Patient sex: M
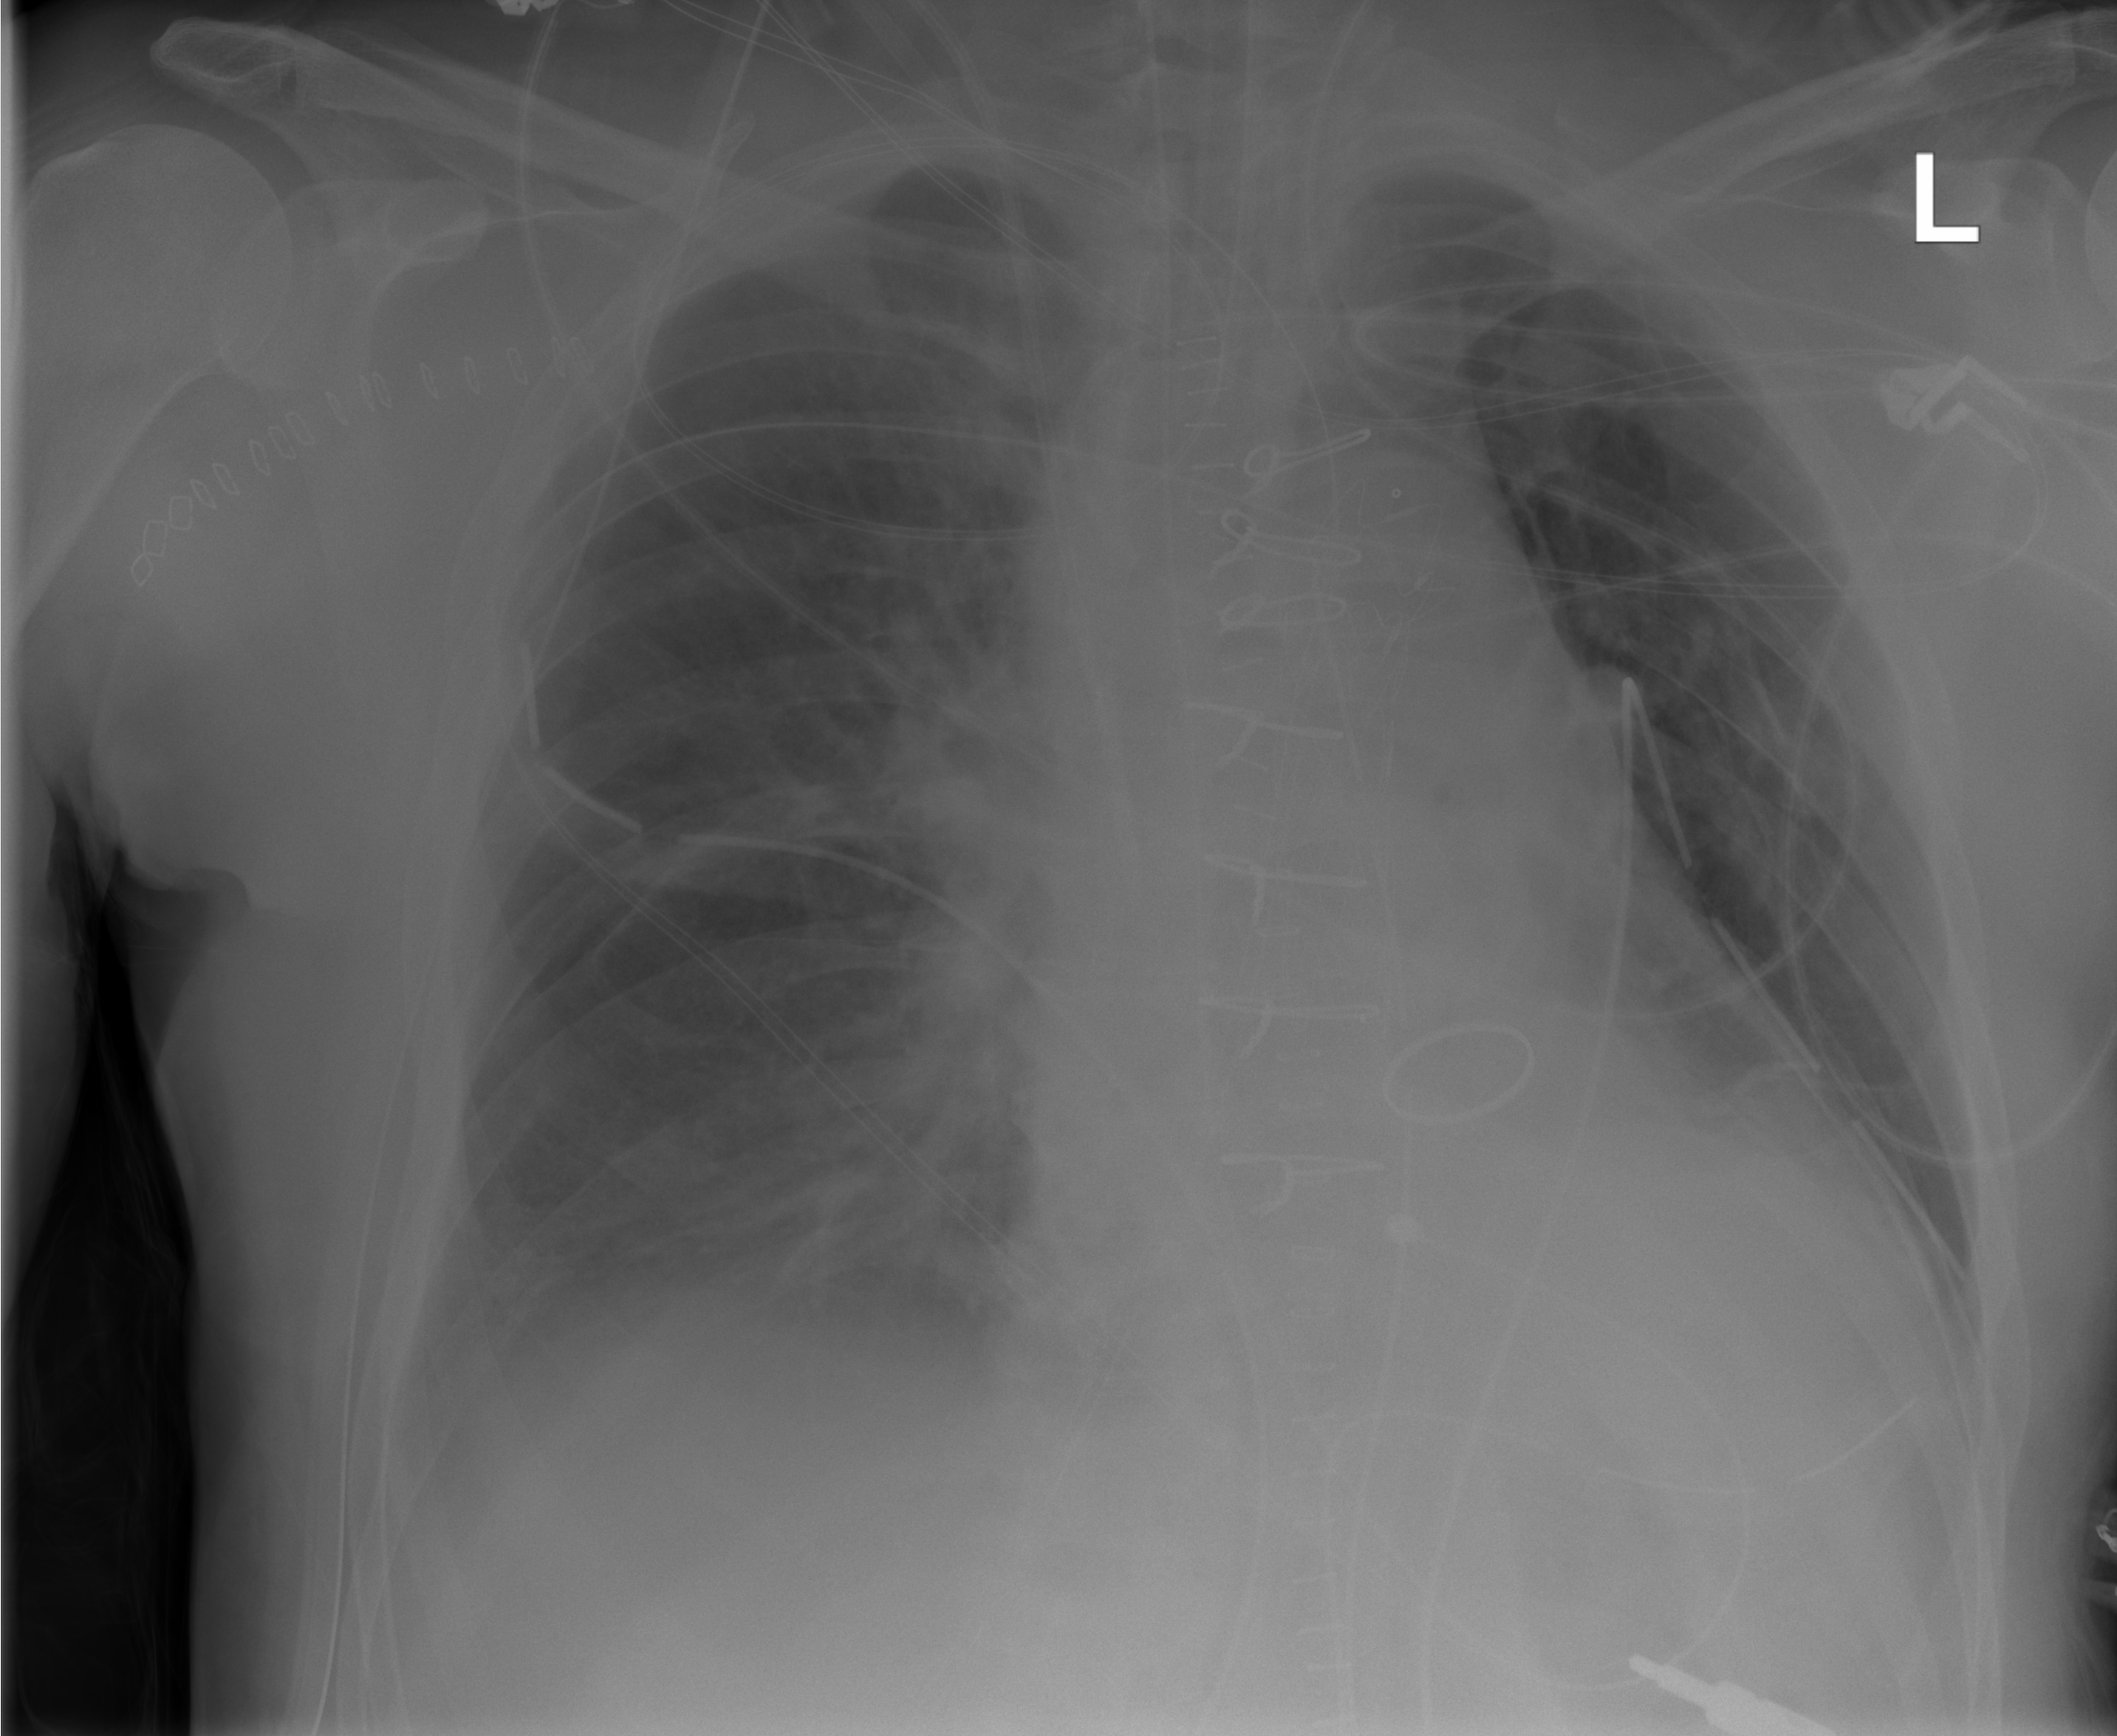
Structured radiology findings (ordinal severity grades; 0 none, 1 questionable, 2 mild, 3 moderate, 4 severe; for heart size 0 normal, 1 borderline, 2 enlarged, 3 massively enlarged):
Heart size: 0
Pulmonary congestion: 2
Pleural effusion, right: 0
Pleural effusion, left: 0
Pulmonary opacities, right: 2
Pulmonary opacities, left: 0
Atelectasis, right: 2
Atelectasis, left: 2